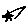
Label: star